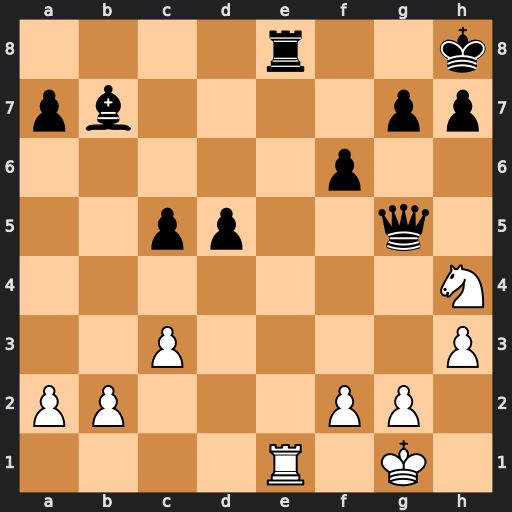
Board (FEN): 4r2k/pb4pp/5p2/2pp2q1/7N/2P4P/PP3PP1/4R1K1
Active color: w
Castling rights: -
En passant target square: -
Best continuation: Rxe8#